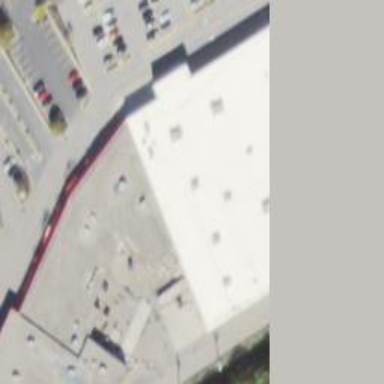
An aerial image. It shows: Retail building.